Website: apple
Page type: receipt
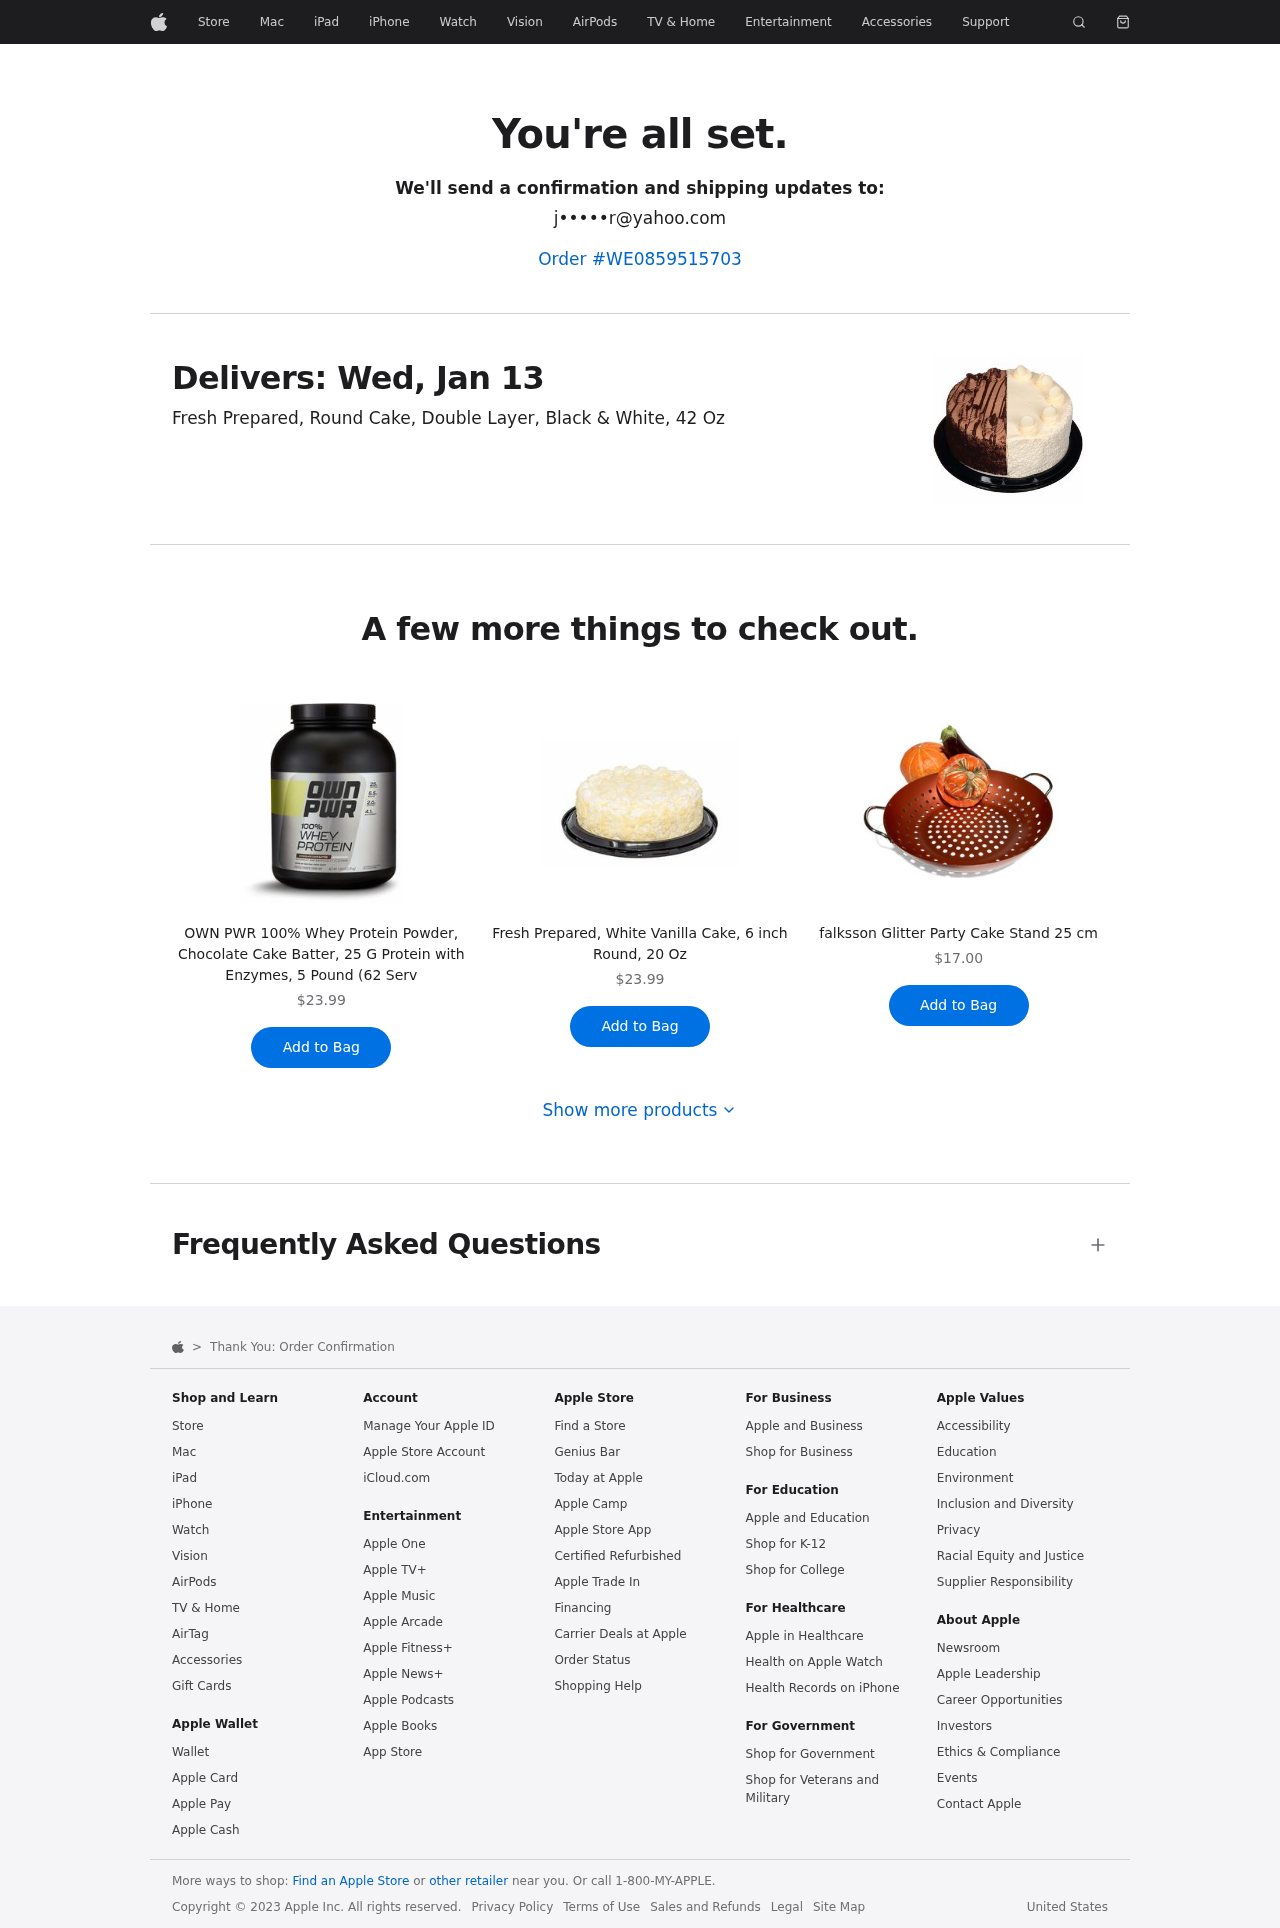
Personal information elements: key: PII_EMAIL
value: j•••••r@yahoo.com
Product elements: key: PRODUCT1_NAME
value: Fresh Prepared, Round Cake, Double Layer, Black & White, 42 Oz
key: PRODUCT2_NAME
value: OWN PWR 100% Whey Protein Powder, Chocolate Cake Batter, 25 G Protein with Enzymes, 5 Pound (62 Serv
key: PRODUCT2_PRICE
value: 23.99
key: PRODUCT3_NAME
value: Fresh Prepared, White Vanilla Cake, 6 inch Round, 20 Oz
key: PRODUCT3_PRICE
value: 23.99
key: PRODUCT4_NAME
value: falksson Glitter Party Cake Stand 25 cm
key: PRODUCT4_PRICE
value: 17
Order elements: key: ORDER_ID
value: Order #WE0859515703
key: ORDER_DELIVERY_DATE
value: Delivers: Wed, Jan 13